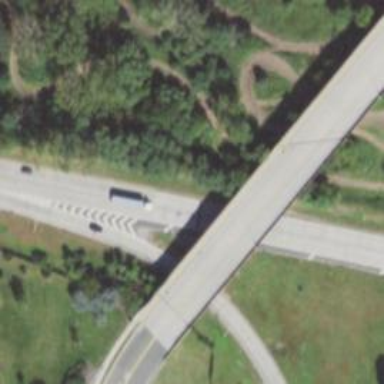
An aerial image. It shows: Motorway junction.